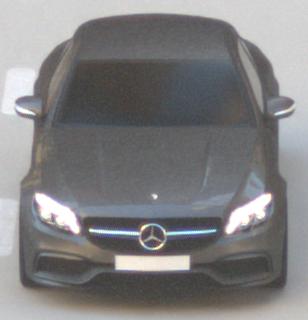
Make: Mercedes-Benz
Model: C 43 AMG
Detailed model: C-Class (205) AMG Limousine
Model produced from: 2016/10
Model produced until: 2018/04
Doors: 4
Color: gray
Road condition: dry road
Daytime: morning or afternoon
Contrast: low contrast